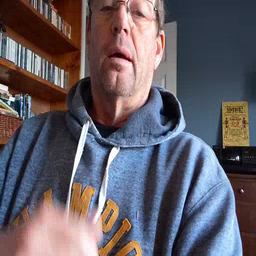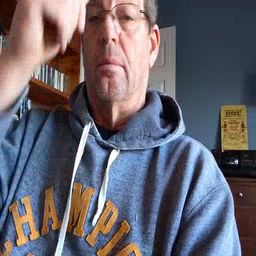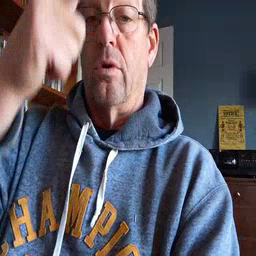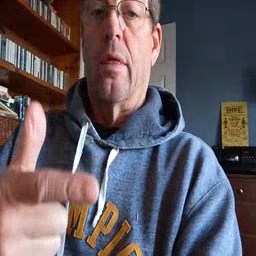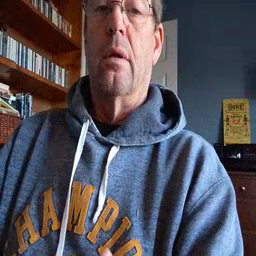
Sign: brother